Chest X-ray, PA view. Patient: 52 years old, sex F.
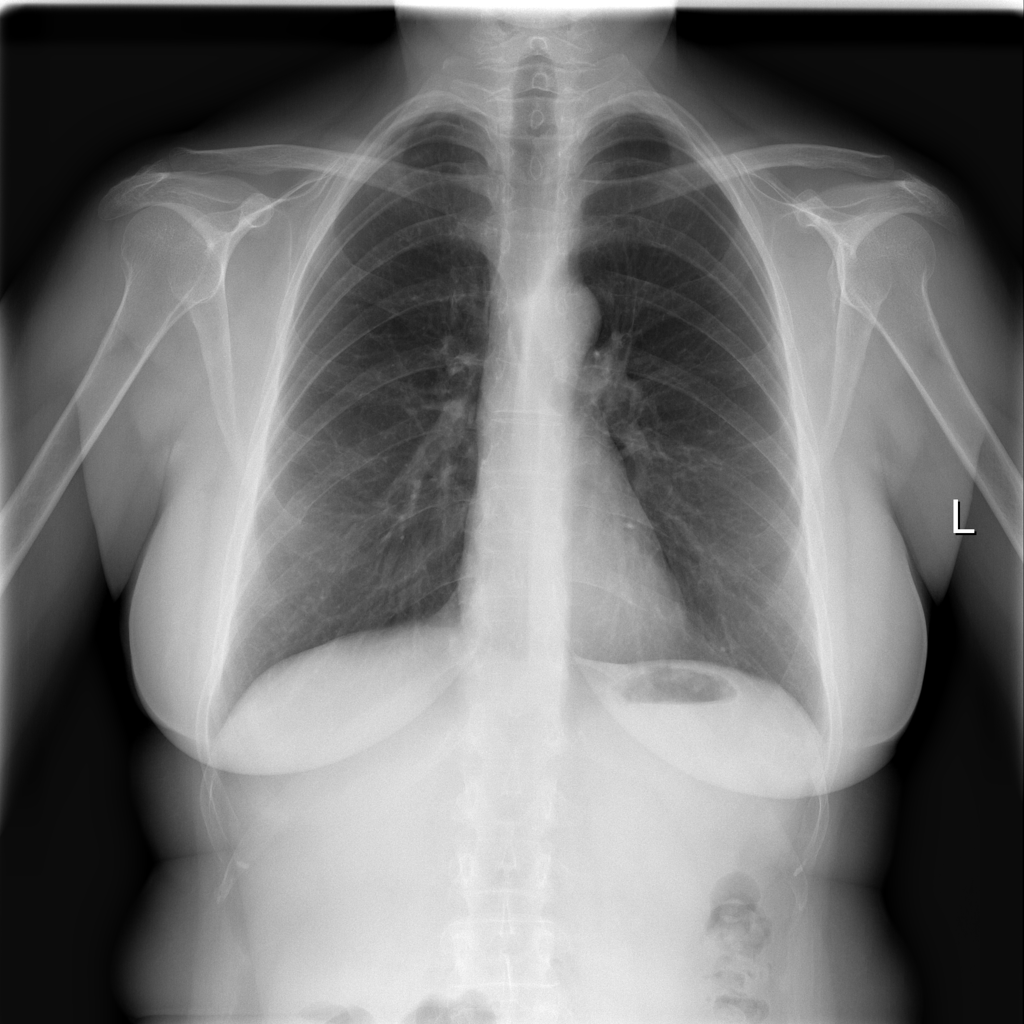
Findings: No Finding